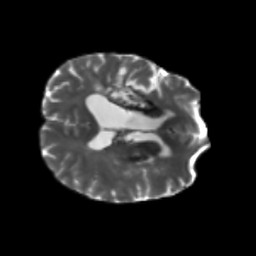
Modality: T2w
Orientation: axial
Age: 60
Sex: female
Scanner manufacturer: siemens
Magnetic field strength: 3 T
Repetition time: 5.25 s
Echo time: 0.08 s